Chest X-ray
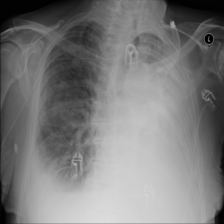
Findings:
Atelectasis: negative
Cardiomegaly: negative
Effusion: positive
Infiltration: positive
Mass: negative
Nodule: negative
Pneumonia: negative
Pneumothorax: negative
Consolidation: positive
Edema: negative
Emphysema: negative
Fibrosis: negative
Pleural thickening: negative
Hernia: negative